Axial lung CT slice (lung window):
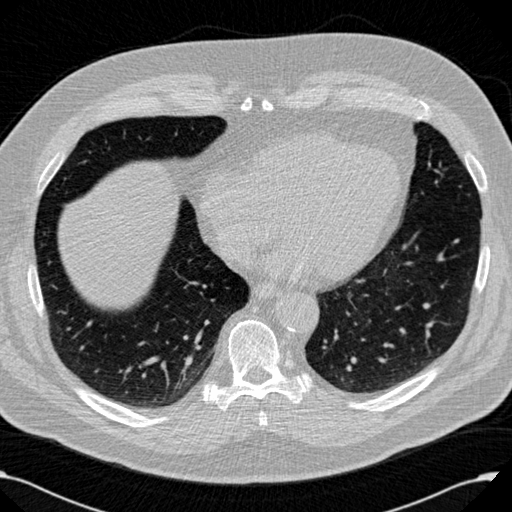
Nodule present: no